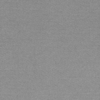
Label: dusty